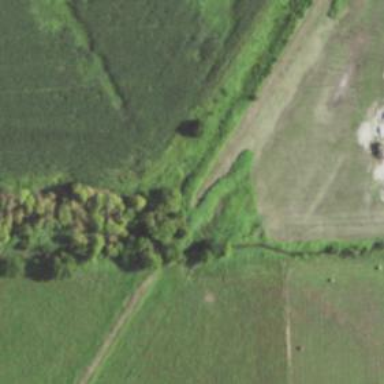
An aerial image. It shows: Abandoned railway.